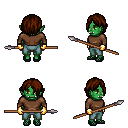
a pixel art fantasy rpg character, female body template, orc, green skin, brown long-sleeve shirt, teal pants, brown bangs hairstyle, gold gloves, ghillies, spear, four views (front, back, left, right), 2x2 character sprite sheet, small pixel art, hard edges, no anti-aliasing